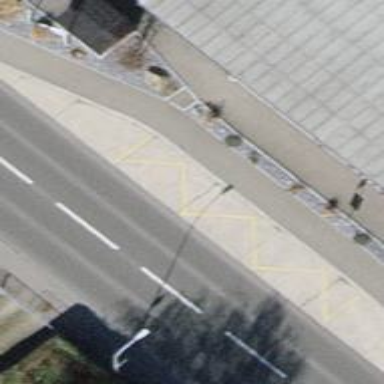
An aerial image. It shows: Bus stop with platform for public transport.